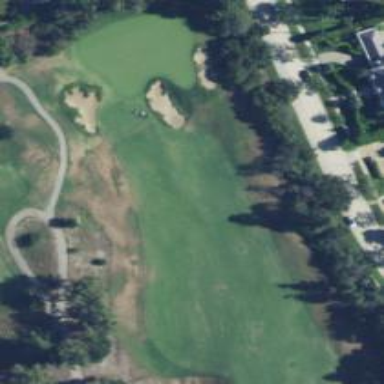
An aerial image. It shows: Rough area in golf course.